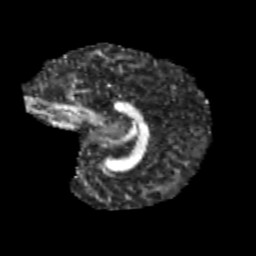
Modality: FA
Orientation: sagittal
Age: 12
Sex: male
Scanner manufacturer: siemens
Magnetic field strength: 3 T
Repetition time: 3.8 s
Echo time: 0.07 s